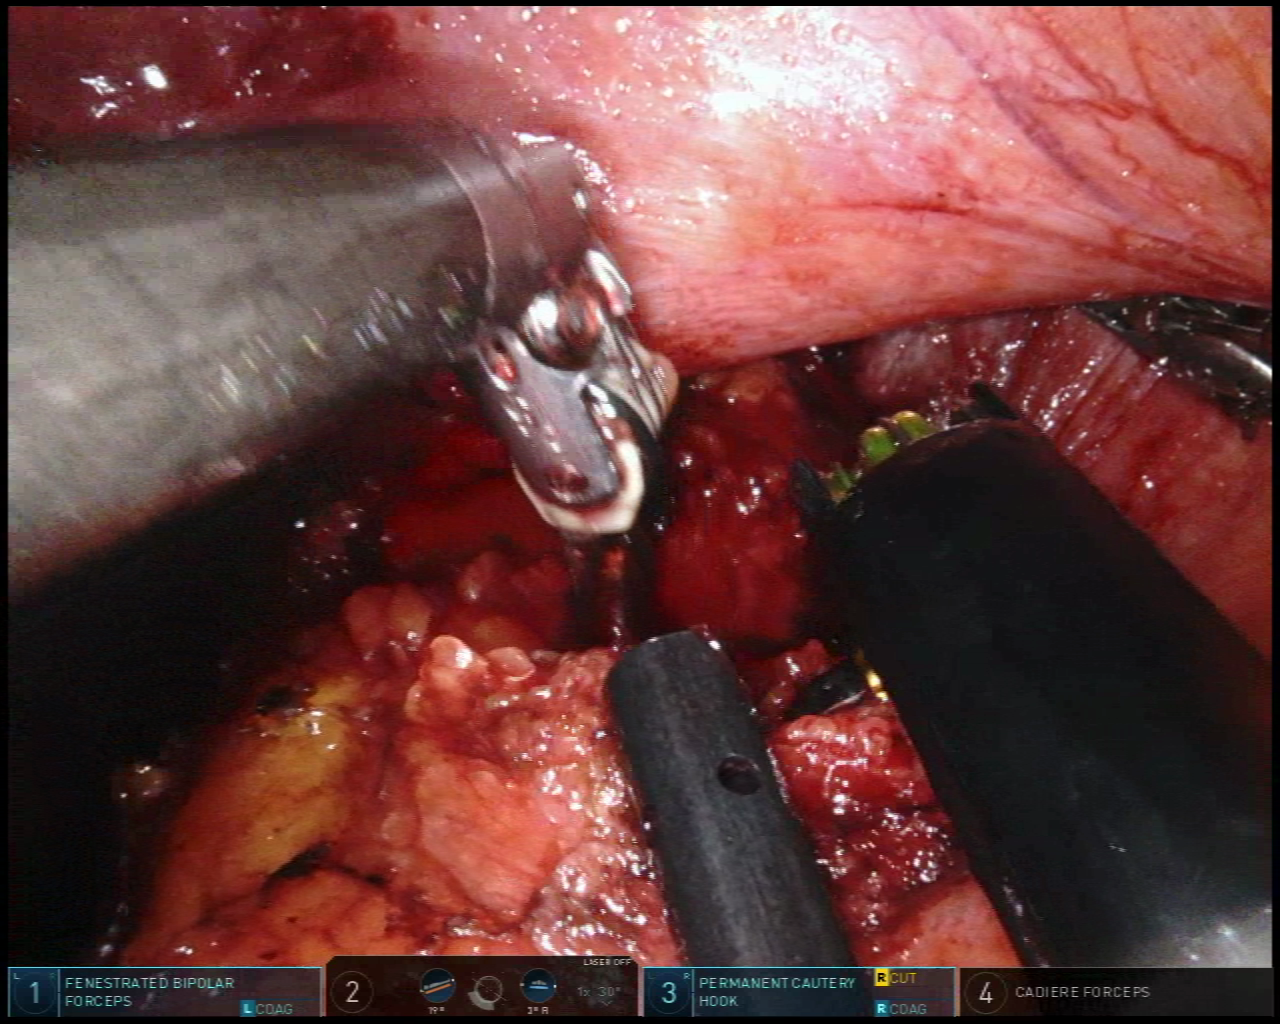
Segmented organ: vesicular_glands
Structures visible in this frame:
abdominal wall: no
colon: no
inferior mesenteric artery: no
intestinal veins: no
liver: no
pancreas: no
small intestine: no
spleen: no
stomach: no
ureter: no
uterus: no
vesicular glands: yes